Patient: sex F, age 61
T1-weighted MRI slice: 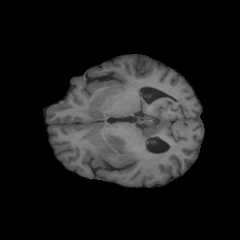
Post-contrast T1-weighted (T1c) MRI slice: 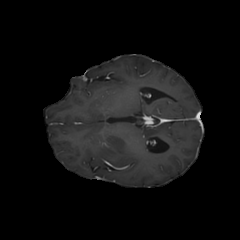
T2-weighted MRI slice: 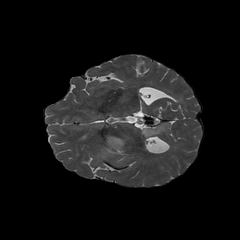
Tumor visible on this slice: yes
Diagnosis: Astrocytoma, IDH-wildtype
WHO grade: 2